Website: macys
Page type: delivery-shipping
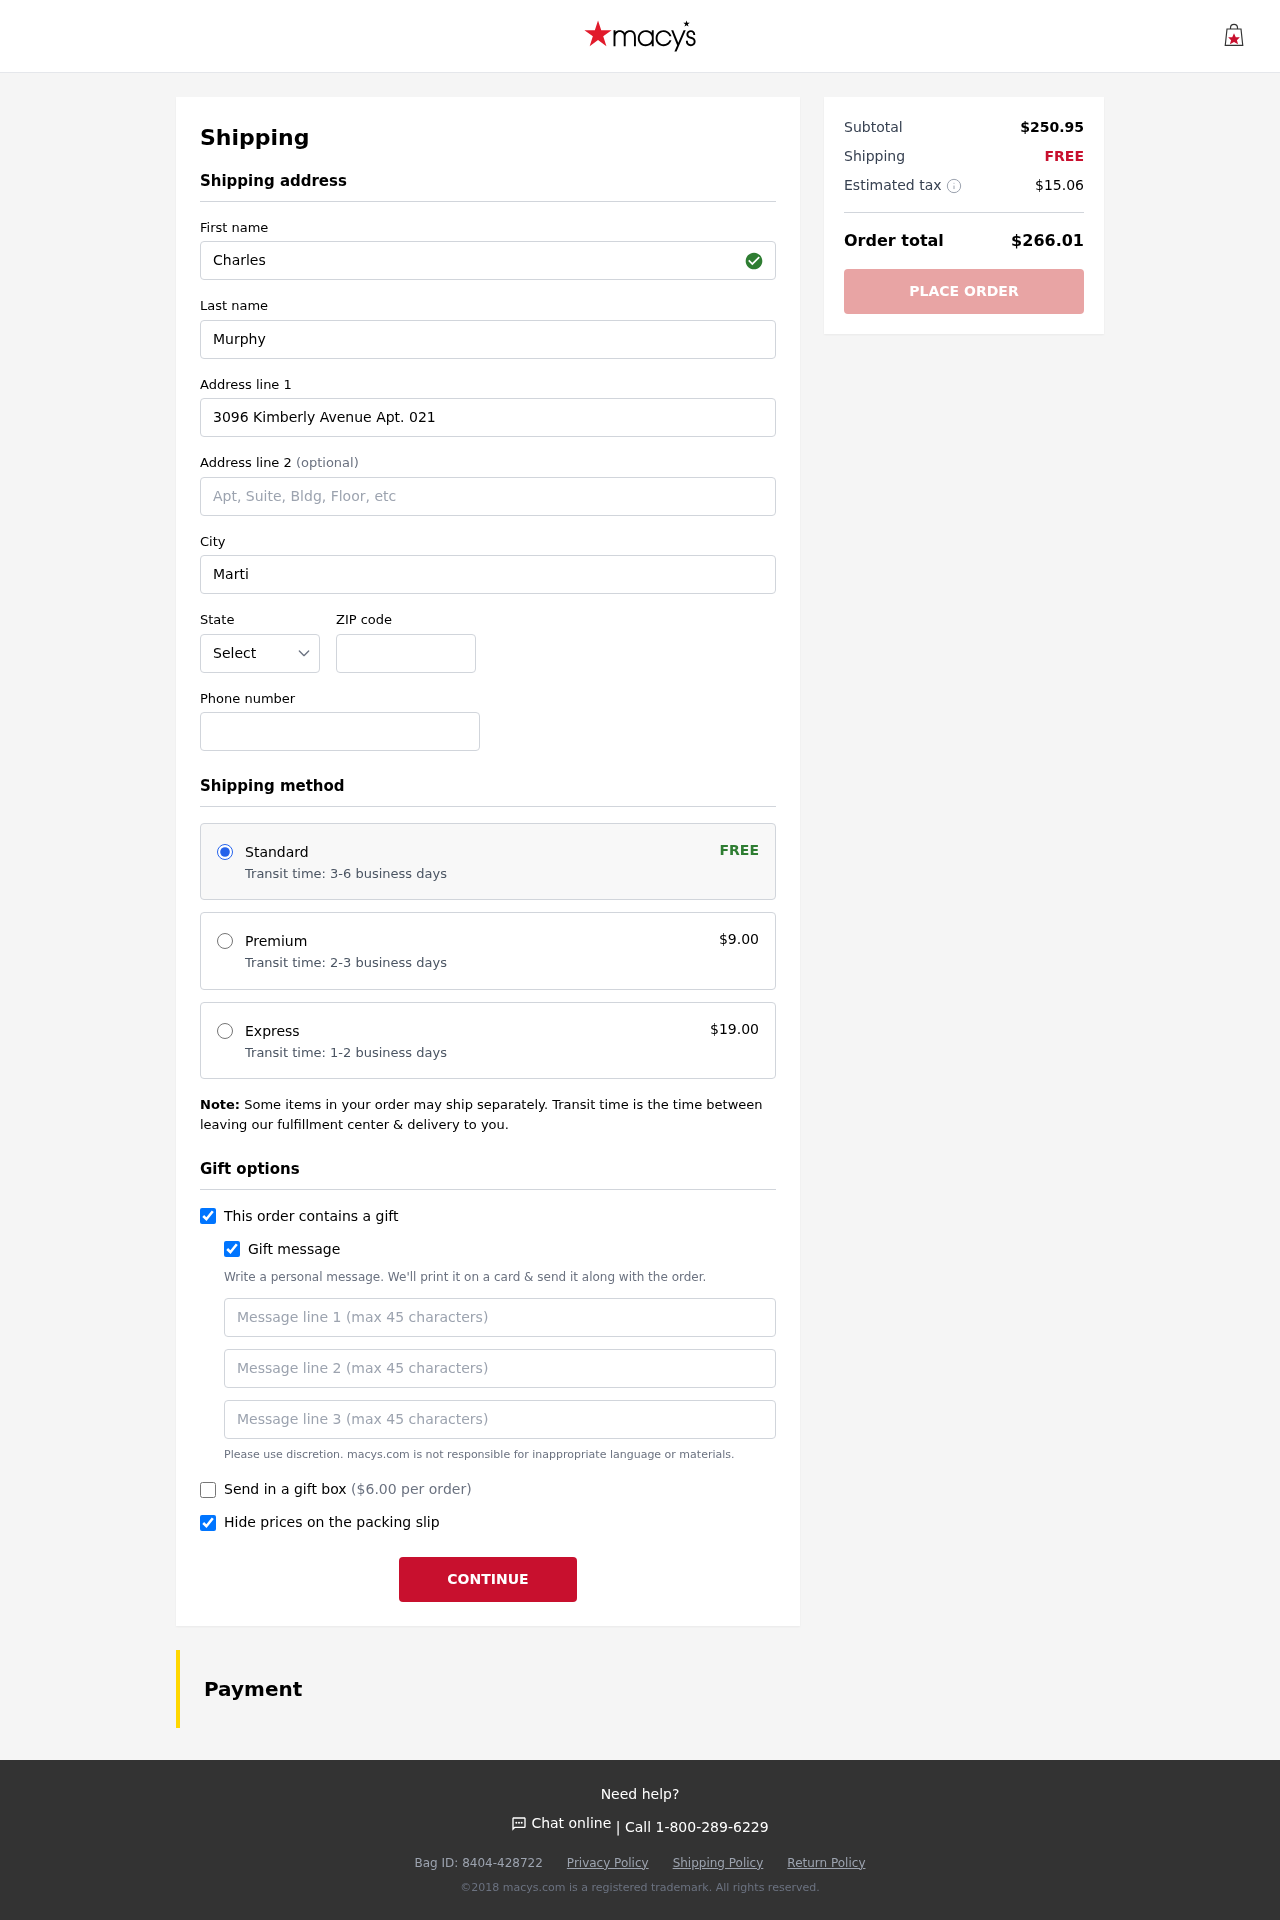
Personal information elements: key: PII_STATE_ABBR
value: SD
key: PII_FIRSTNAME
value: Charles
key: PII_LASTNAME
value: Murphy
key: PII_STREET
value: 3096 Kimberly Avenue Apt. 021
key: PII_CITY
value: Martinezhaven
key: PII_POSTCODE
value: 83702
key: PII_PHONE
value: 7843373821
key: PII_GIFT_MESSAGE
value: Happy birthday, Karen! I couldn’t resist grabbing these gorgeous earrings for you—they remind me of your vibrant spirit. I hope they bring a touch of sparkle to your special day!  Charles
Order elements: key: ORDER_SHIPPING_STANDARD
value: Transit time: 3-6 business days
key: ORDER_SHIPPING_COST
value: FREE
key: ORDER_SHIPPING_PREMIUM
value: Transit time: 2-3 business days
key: ORDER_SHIPPING_PREMIUM_PRICE
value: $9.00
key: ORDER_SHIPPING_EXPRESS
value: Transit time: 1-2 business days
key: ORDER_SHIPPING_EXPRESS_PRICE
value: $19.00
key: ORDER_GIFT_BOX_PRICE
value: ($6.00 per order)
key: ORDER_SUBTOTAL
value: $250.95
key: ORDER_SHIPPING_COST2
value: FREE
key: ORDER_TAX
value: $15.06
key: ORDER_TOTAL
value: $266.01